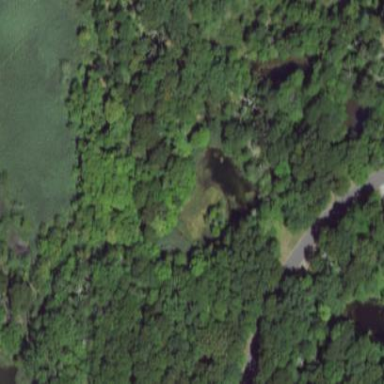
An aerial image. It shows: Swamp in wetland area.